Question: I am new to Xamarin Forms and trying to implement Infinite Loop Functionality in my app. The sample code that i followed is working fine and i have managed to integrate it into my app successfully.
The problem is that i am unable to find out how to change the source of the listview from the code.
I intend to have buttons above my listview (As in the following Image) and upon click the source of the listView should change.

This is how my code looks like
'''
<ContentPage.BindingContext>
<local:MainViewModel />
</ContentPage.BindingContext>
<StackLayout>
<ListView x:Name="tyres_listview" ItemsSource="{Binding Items}"
HasUnevenRows="True" SeparatorVisibility="None" >
<ListView.Behaviors>
<extended:InfiniteScrollBehavior IsLoadingMore="{Binding IsBusy}" />
</ListView.Behaviors>
<ListView.ItemTemplate>
<DataTemplate>
<ViewCell>
<StackLayout>
<Grid Margin="10" VerticalOptions="FillAndExpand" HorizontalOptions="FillAndExpand">
<Grid.ColumnDefinitions>
<ColumnDefinition Width="0.25*"></ColumnDefinition>
<ColumnDefinition Width="0.75*"></ColumnDefinition>
</Grid.ColumnDefinitions>
<StackLayout Grid.Column="0" HorizontalOptions="FillAndExpand" VerticalOptions="FillAndExpand" Margin="5,5,5,10">
<Image Source="{Binding image_url}" >

</StackLayout>
<StackLayout Grid.Column="1" Spacing="0" >
<Label Text="{Binding name}" FontAttributes="Bold" FontSize="Small" Margin="0,5,5,0" VerticalOptions="Center" ></Label>
<Label Text="{Binding brand}" VerticalOptions="Center" FontSize="Micro" ></Label>
<Label Text="{Binding item_id}" VerticalOptions="Center" FontSize="Micro" ></Label>
<StackLayout Orientation="Horizontal" x:Name="sl_db" >
<Image Source="fuel.png" >
<Label Text="{Binding fuel_type}"></Label>
<Image Source="weather.png">
<Label Text="{Binding wheather_type }"></Label>
<Image Source="volume.png" >
<Label Text="{Binding noise}"></Label>
<Label Text="dB"></Label>
</StackLayout>
<StackLayout Orientation="Horizontal">

<Label Text="{Binding rated_count }"></Label>
</StackLayout>
<StackLayout Orientation="Horizontal">
<Label Text="Price: " VerticalOptions="Center"></Label>
<Label Text="{Binding price }" VerticalOptions="Center" TextColor="Green"></Label>
<Label Text=" EUR" VerticalOptions="Center"></Label>
</StackLayout>
<StackLayout Orientation="Horizontal">
<StackLayout.GestureRecognizers>
<TapGestureRecognizer Tapped="TapGestureRecognizer_Tapped_1" >
</TapGestureRecognizer>
</StackLayout.GestureRecognizers>
<StackLayout BackgroundColor="Red" Orientation="Horizontal" Margin="5" >
<Image Source="shoppingcart.png" Margin="10,0,0,0">
<Label Text="Add to Cart" VerticalOptions="Center" HorizontalOptions="EndAndExpand" Margin="0,0,10,0" ></Label>
</StackLayout>
<Image x:Name="button_info" Source="info.png" >
<Image.GestureRecognizers>
<TapGestureRecognizer Tapped="button_info_Clicked"></TapGestureRecognizer>
</Image.GestureRecognizers>

</StackLayout>
</StackLayout>
</Grid>
</StackLayout>
</ViewCell>
</DataTemplate>
</ListView.ItemTemplate>
<ListView.Footer>
<Grid Padding="6" IsVisible="{Binding IsBusy}">
<!-- set the footer to have a zero height when invisible -->
<Grid.Triggers>
<Trigger TargetType="Grid" Property="IsVisible" Value="False">
<Setter Property="HeightRequest" Value="0" />
</Trigger>
</Grid.Triggers>
<!-- the loading content -->
<Label Text="Loading..." TextColor="DeepPink" FontSize="20" FontAttributes="Bold" VerticalOptions="Center" HorizontalOptions="Center" />
</Grid>
</ListView.Footer>
</ListView>
<Button Clicked="button_Change_Order_Clicked"></Button>
</StackLayout>
'''
'''
public class MainViewModel : INotifyPropertyChanged
{
private bool _isBusy;
private const int PageSize = 10;
readonly DataService _dataService = new DataService();
public InfiniteScrollCollection<Product_Search> Items { get; }
public bool IsBusy
{
get => _isBusy;
set
{
_isBusy = value;
OnPropertyChanged();
}
}
public MainViewModel()
{
Items = new InfiniteScrollCollection<Product_Search>
{
OnLoadMore = async () =>
{
IsBusy = true;
// load the next page
var page = Items.Count / PageSize;
var items = await _dataService.GetItemsAsync(page, PageSize);
IsBusy = false;
// return the items that need to be added
return items;
},
OnCanLoadMore = () =>
{
return Items.Count < 44;
}
};
DownloadDataAsync();
}
private async Task DownloadDataAsync()
{
var items = await _dataService.GetItemsAsync(pageIndex: 0, pageSize: PageSize);
Items.AddRange(items);
}
public event PropertyChangedEventHandler PropertyChanged;
protected virtual void OnPropertyChanged([CallerMemberName] string propertyName = null)
{
PropertyChanged?.Invoke(this, new PropertyChangedEventArgs(propertyName));
}
}
'''
}
Any help would be of great importance.
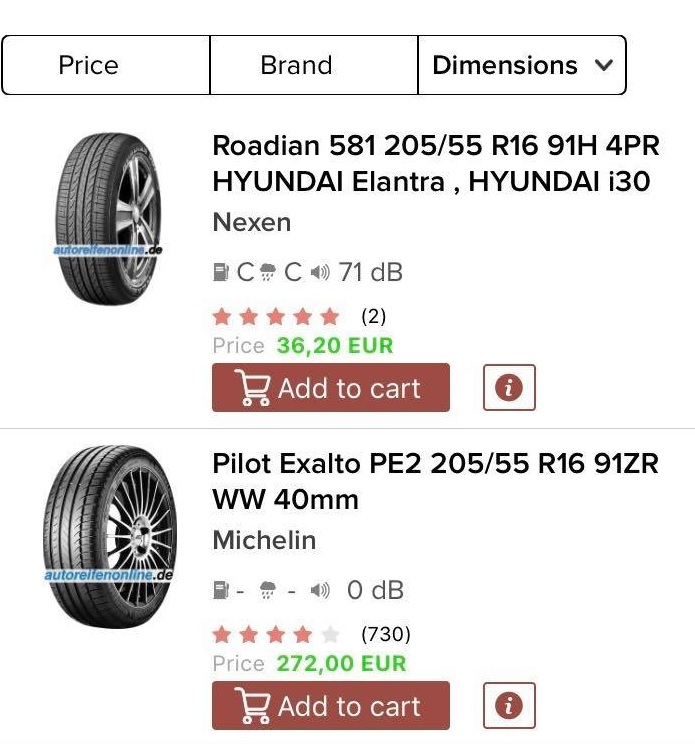
Answer: Your 'ListView.Items' property is already bound to your 'MainViewModel.Items' property, a 'PropertyChanged' 'event' needs to be triggered to signal a change on the property value (corresponding to the property itself or its content if 'InfiniteScrollCollection<>' is an Observable collection).
When you would want to replace the 'Items' source you can give it a new value, signal it has changed and your 'ListView' might be refreshed:
'''
private InfiniteScrollCollection<Product_Search> _items;
public InfiniteScrollCollection<Product_Search> Items
{
get { return _items; }
set
{
_items = value;
OnPropertyChanged();
}
}
'''